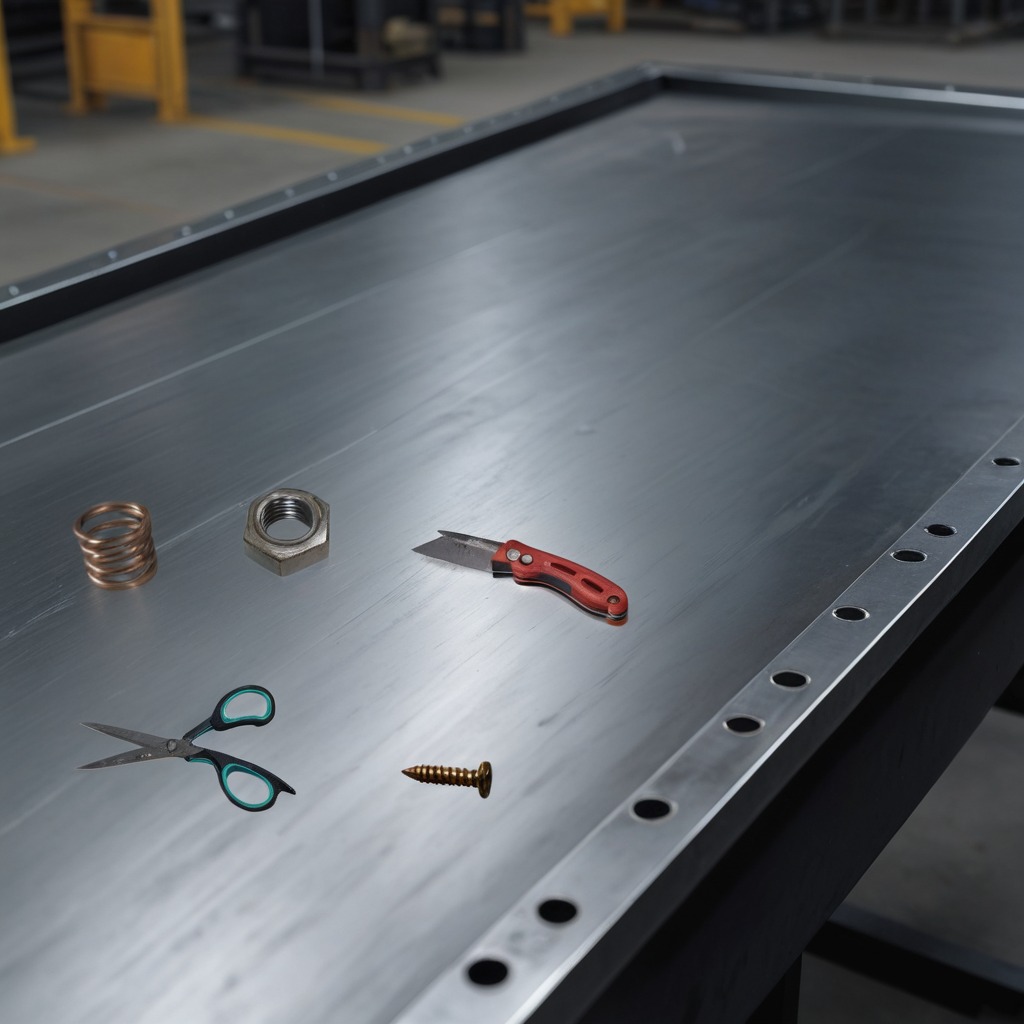
A utility knife, a metal machine screw, a coiled metal spring, a metal nut, and a pair of scissors are lying on a cold steel table in a mining workshop.